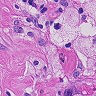
Metastatic tissue present: yes